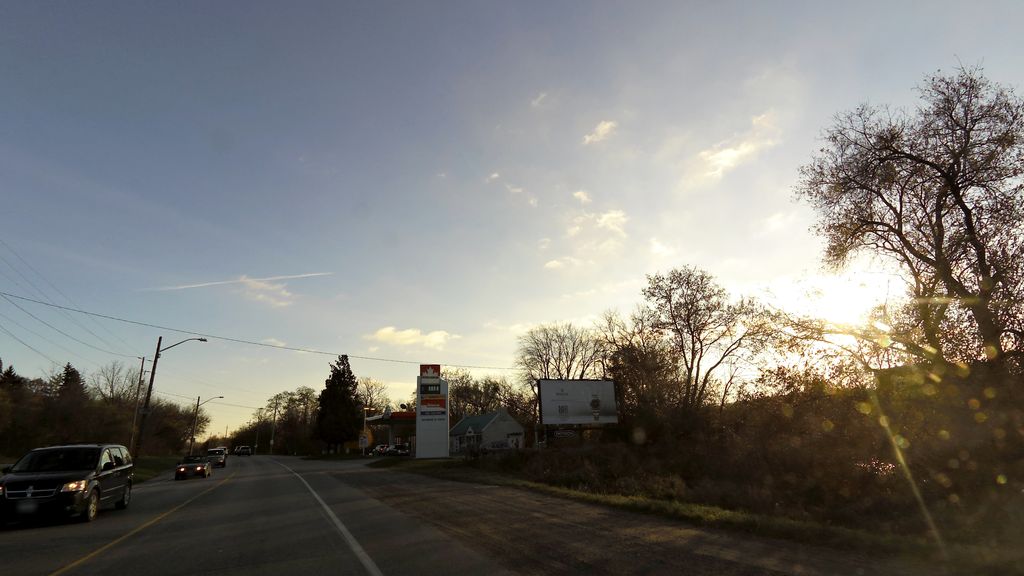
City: kitchener-waterloo